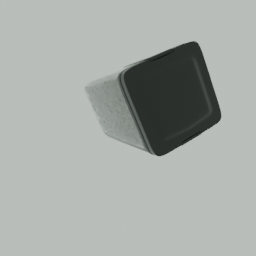
Label: tools